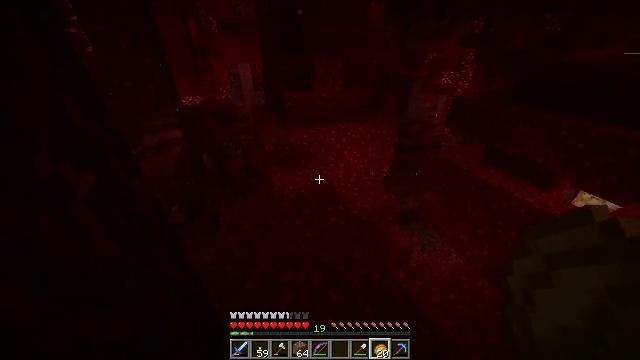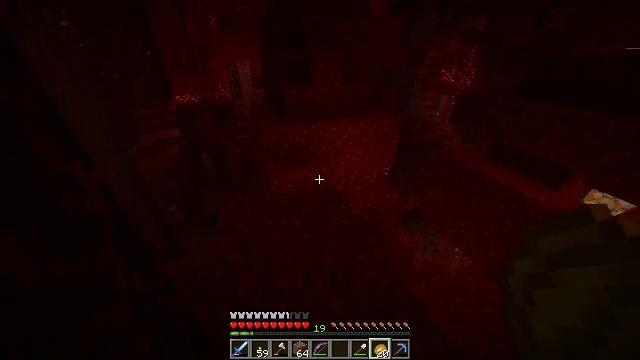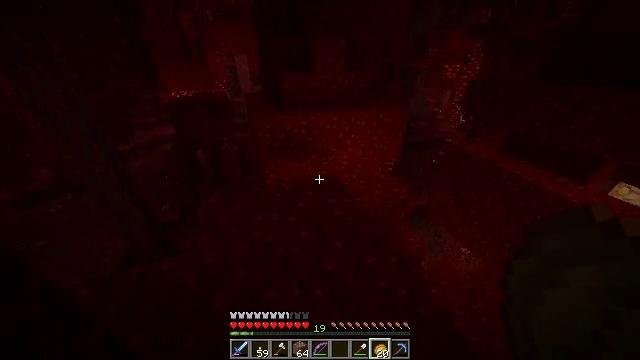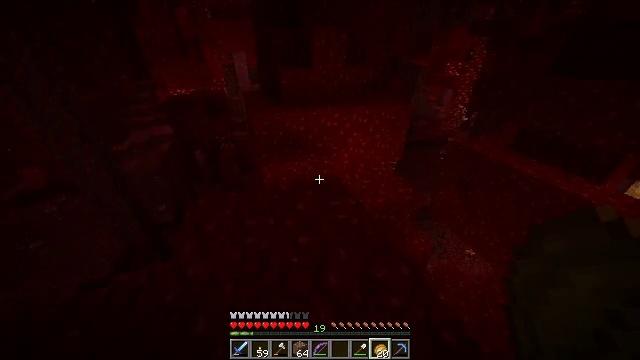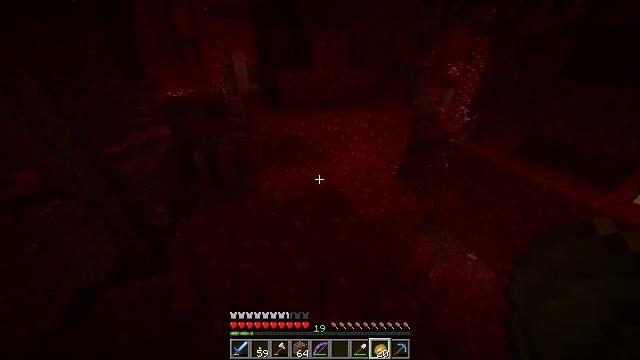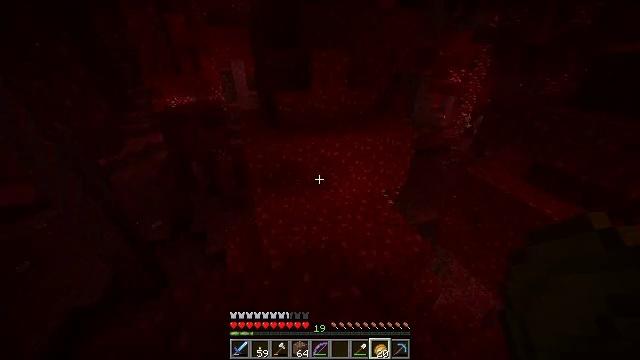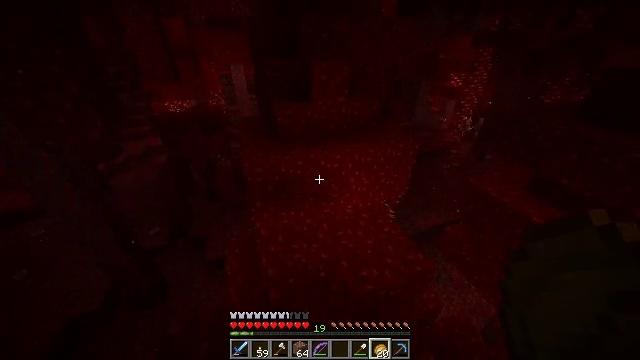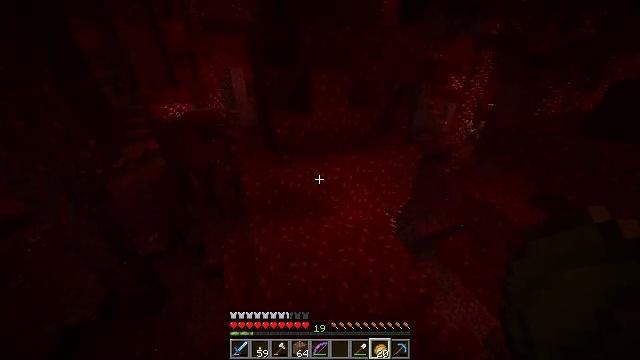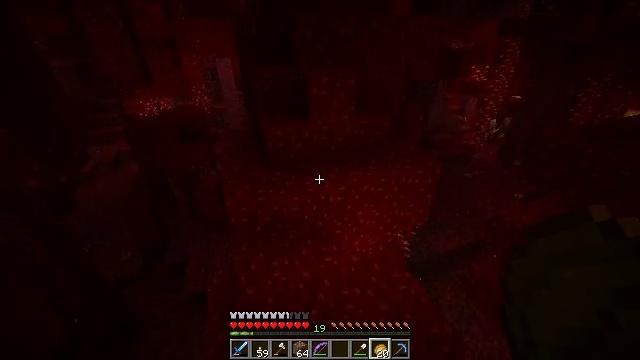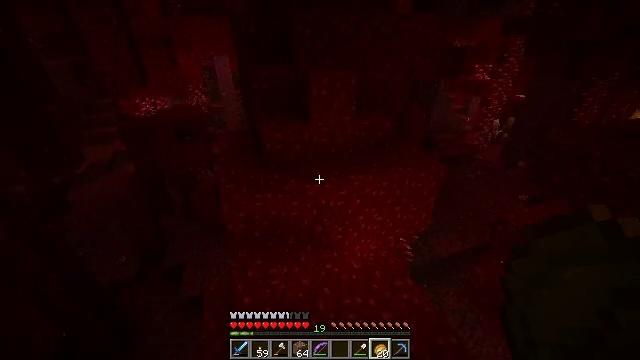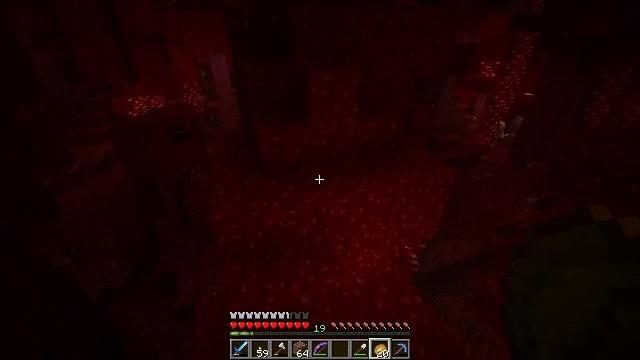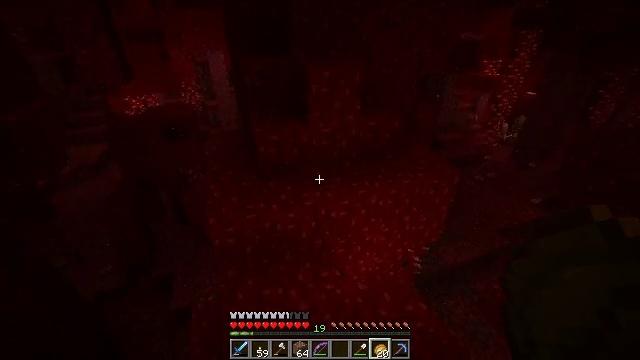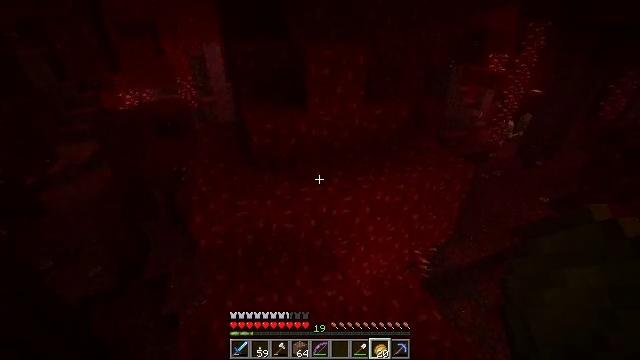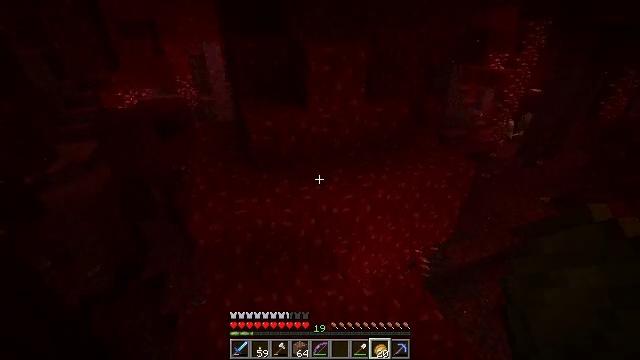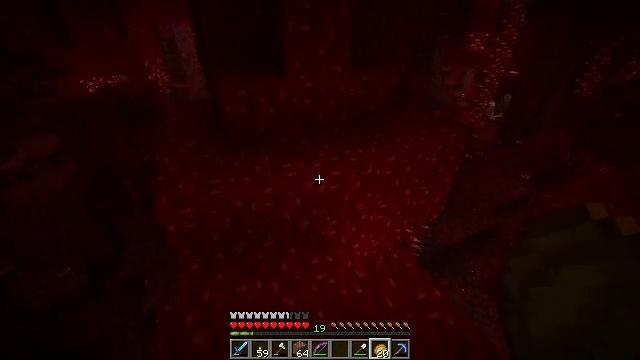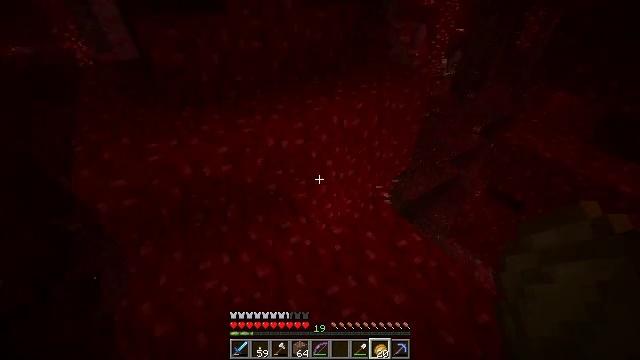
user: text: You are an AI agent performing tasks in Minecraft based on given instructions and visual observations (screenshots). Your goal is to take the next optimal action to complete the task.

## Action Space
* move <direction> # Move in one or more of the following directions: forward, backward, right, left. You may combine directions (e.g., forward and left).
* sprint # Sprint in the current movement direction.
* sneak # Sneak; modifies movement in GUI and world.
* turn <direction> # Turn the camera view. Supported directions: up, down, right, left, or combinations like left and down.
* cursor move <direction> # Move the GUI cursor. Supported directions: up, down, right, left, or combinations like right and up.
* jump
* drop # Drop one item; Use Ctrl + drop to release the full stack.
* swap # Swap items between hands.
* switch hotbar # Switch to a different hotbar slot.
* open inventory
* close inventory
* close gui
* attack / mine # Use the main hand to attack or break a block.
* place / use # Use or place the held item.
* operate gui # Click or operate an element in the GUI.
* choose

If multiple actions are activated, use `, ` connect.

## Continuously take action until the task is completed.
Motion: motion action
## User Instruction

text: Harvest crimson roots from the Nether terrain.
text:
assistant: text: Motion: move forward, jump
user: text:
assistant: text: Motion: move forward, jump
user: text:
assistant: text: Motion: move forward, jump
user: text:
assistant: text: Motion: move forward, jump
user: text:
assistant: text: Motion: move forward
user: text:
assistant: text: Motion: no_op
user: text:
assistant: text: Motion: no_op
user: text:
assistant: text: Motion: no_op
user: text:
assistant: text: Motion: no_op
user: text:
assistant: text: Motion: no_op
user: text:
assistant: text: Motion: no_op
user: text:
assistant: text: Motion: no_op
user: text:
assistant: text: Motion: no_op
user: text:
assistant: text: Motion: turn right and down
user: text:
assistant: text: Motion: turn right and down
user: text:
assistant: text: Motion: turn right and down
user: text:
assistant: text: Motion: turn right and down
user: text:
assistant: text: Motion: turn right and down
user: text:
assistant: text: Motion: turn right and down
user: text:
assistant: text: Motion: no_op
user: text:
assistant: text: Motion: move forward
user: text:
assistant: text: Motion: move forward
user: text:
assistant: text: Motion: move forward
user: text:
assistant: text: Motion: move forward
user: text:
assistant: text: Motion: move forward
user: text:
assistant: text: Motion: move forward
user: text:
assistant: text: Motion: move forward, turn right and up
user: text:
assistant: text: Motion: move forward, turn right and up
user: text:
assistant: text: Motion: turn right and up
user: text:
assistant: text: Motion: turn right and up